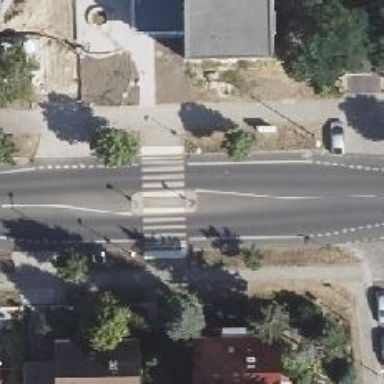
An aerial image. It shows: Tertiary road with asphalt surface. There is separate sidewalk and cycle lane on both sides.